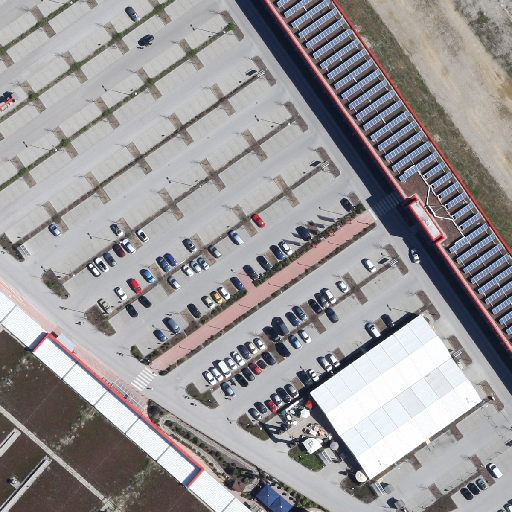
Referring expression: van in the parking area